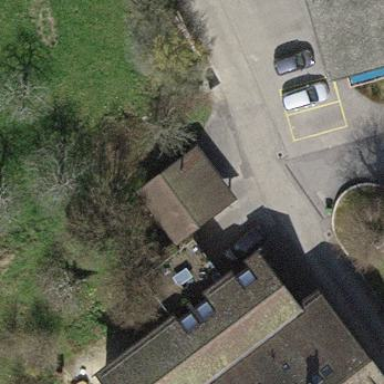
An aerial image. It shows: Shed.